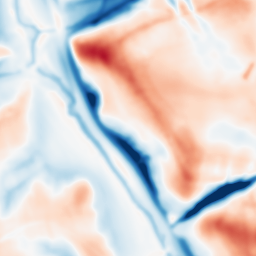
Category: multiscale
Decomposition family: dog_multiscale
Decomposition parameters: sigma_ratio: 2
n_scales: 3
base_sigma: 2
Upsampling method: cubic_mitchell
Upsampling parameters: scale: 8
Upsampling scale: 8